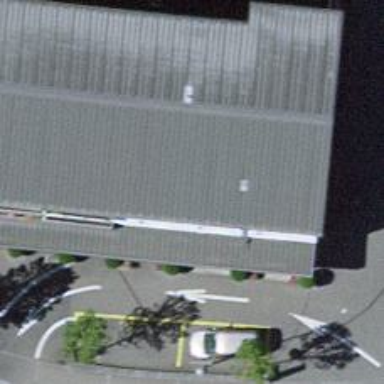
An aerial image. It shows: Bank.